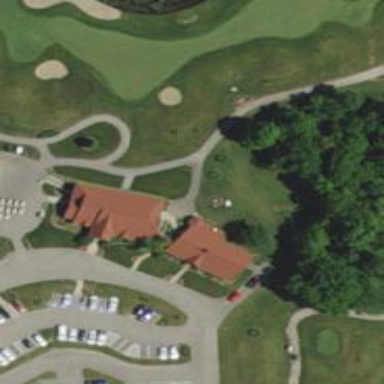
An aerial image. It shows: Path used for both walking and golf.